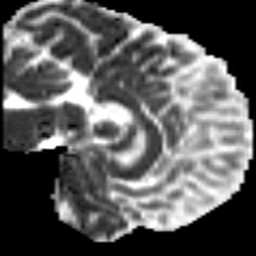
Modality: MD
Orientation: sagittal
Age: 26
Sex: male
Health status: ill
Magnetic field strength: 3 T
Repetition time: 9 s
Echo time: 0.093 s